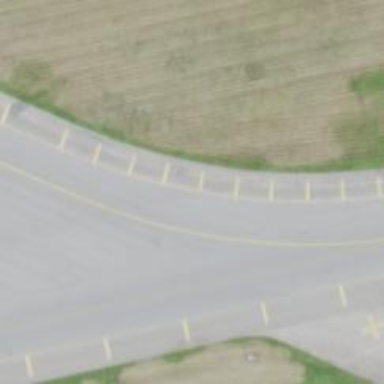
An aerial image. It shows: View of taxiway at the airport.